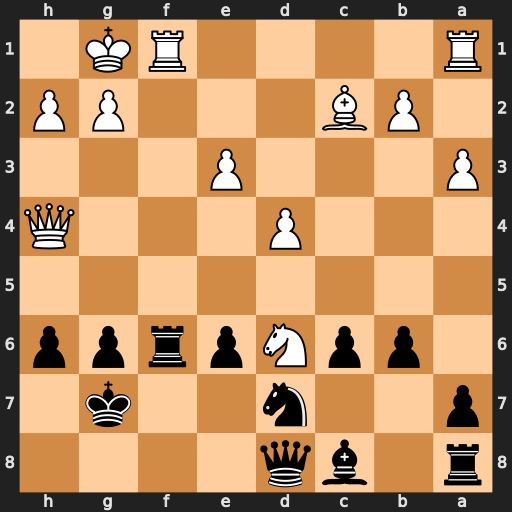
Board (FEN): r1bq4/p2n2k1/1ppNprpp/8/3P3Q/P3P3/1PB3PP/R4RK1
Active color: b
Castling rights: -
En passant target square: -
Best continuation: Rxf1+ Rxf1 Qxh4